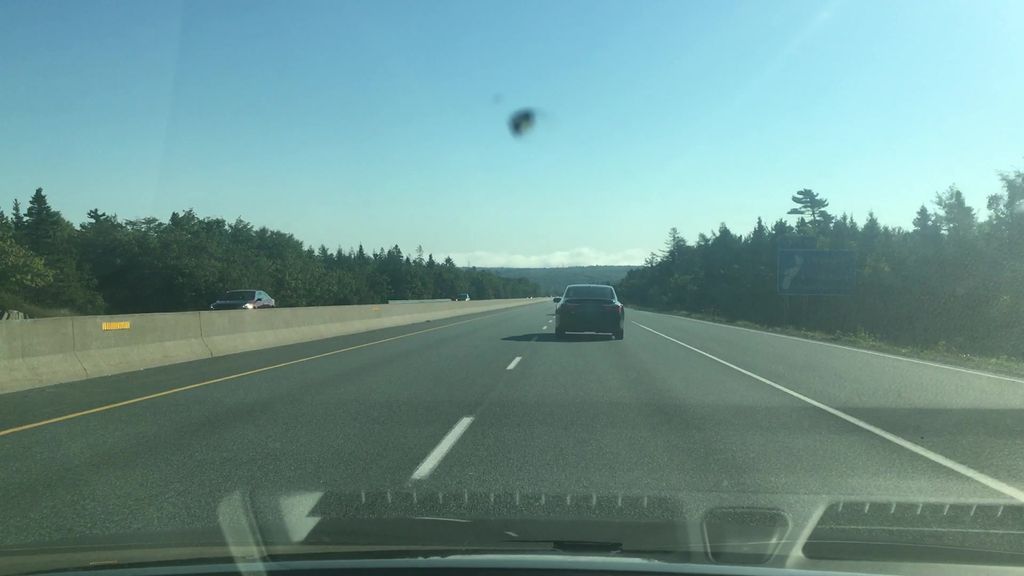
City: halifax